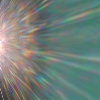
Label: sunburn